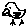
Label: bird